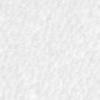
Label: no_change